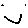
Label: smiley face